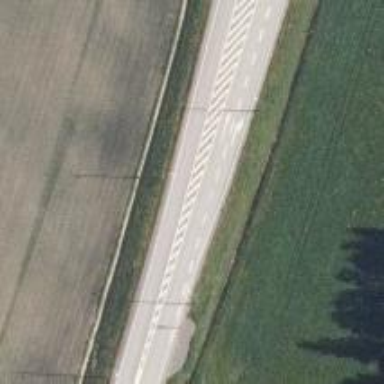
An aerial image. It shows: Asphalt road designated as trunk highway.